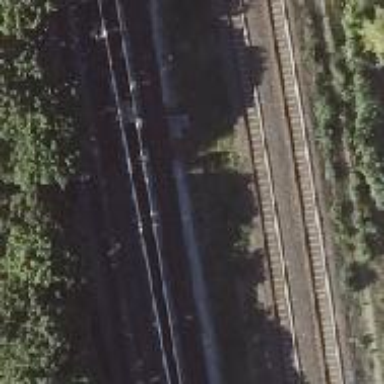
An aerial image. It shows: Railway milestone.